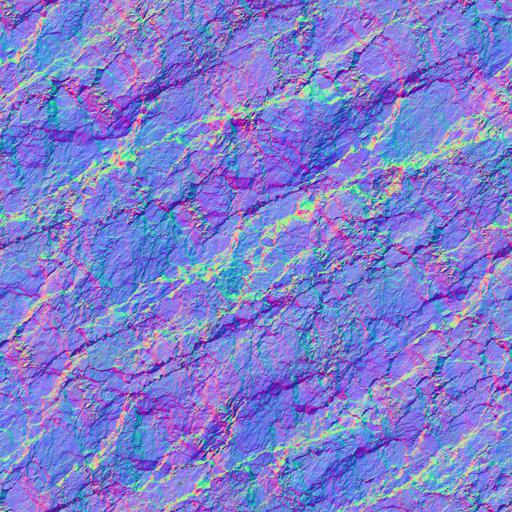
black cliff dark grey rock